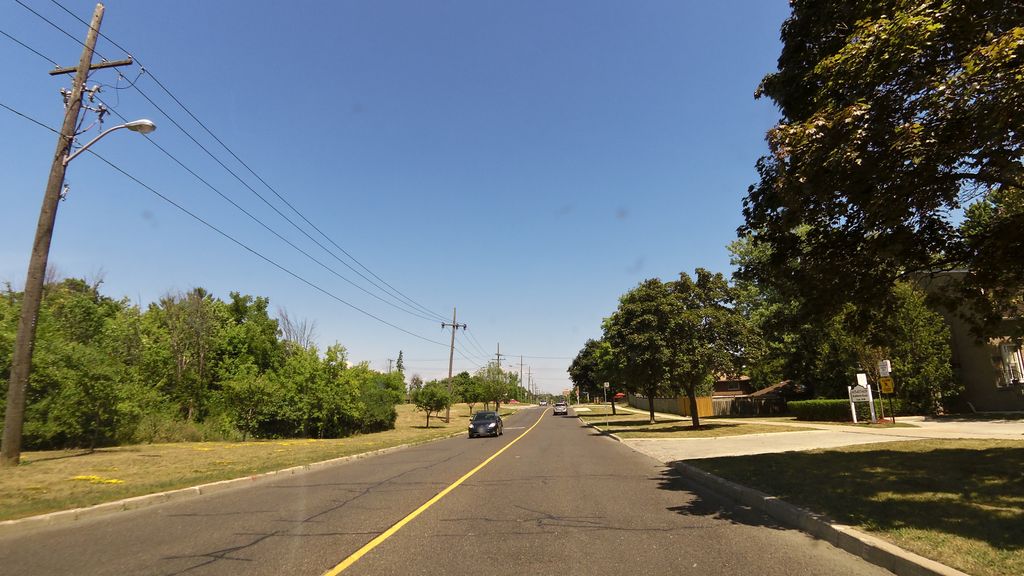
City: toronto